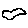
Label: cloud